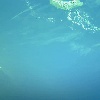
Label: water